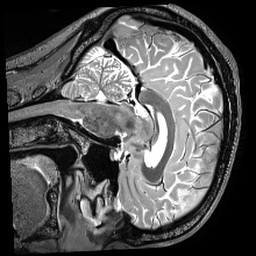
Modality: T2w
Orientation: sagittal
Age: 46
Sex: male
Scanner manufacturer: siemens
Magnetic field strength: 3 T
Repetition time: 3.2 s
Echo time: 0.56 s